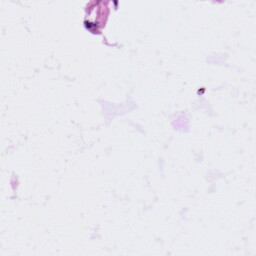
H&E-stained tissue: Lung